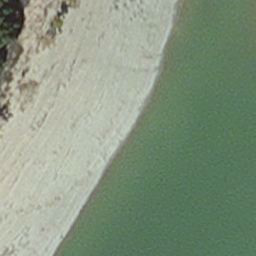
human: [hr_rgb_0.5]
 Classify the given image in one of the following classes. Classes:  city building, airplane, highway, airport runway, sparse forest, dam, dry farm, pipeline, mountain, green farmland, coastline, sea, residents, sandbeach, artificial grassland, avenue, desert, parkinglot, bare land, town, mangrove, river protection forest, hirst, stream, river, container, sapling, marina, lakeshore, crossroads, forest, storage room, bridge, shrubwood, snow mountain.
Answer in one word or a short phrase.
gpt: hirst